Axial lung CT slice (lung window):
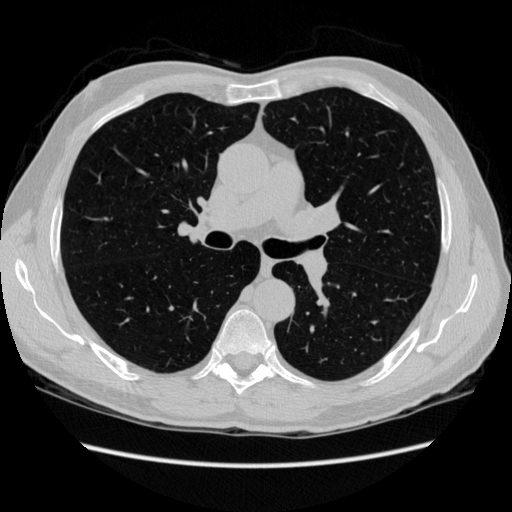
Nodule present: no